Question: I am receiving a null pointer exception that I would like some assistance in understanding why. I am creating a custom pull-down drawer. I have a view, that appears over my Activity on button press (for now, until I implement the fling). This is how I am setting up my PopupWindow
'''
popupMessage = new PopupWindow(view, LayoutParams.MATCH_PARENT,
LayoutParams.WRAP_CONTENT, true);
popupMessage.setContentView(view);
// Clear the default translucent background
popupMessage.setBackgroundDrawable(null);
if(userType != null){
if (userType.contentEquals("kid")) {
popupMessage.setFocusable(false);
} else {
popupMessage.setFocusable(true);
}
}
popupMessage.setOutsideTouchable(true);
popupMessage.setBackgroundDrawable(new ColorDrawable(android.graphics.Color.TRANSPARENT));
popupMessage.setAnimationStyle(R.style.PopupAnimation);
popupMessage.update();
// Icon is an imageVIew ** This is where the null pointer occurs **
popupMessage.showAsDropDown(icon, 0, -(35+8));
'''
Why would this cause a null pointer exception? I have also tried
'''
popupMessage.showAtLocation(icon, Gravity.TOP|Gravity.LEFT, 0, 0);
'''
Here are my logs

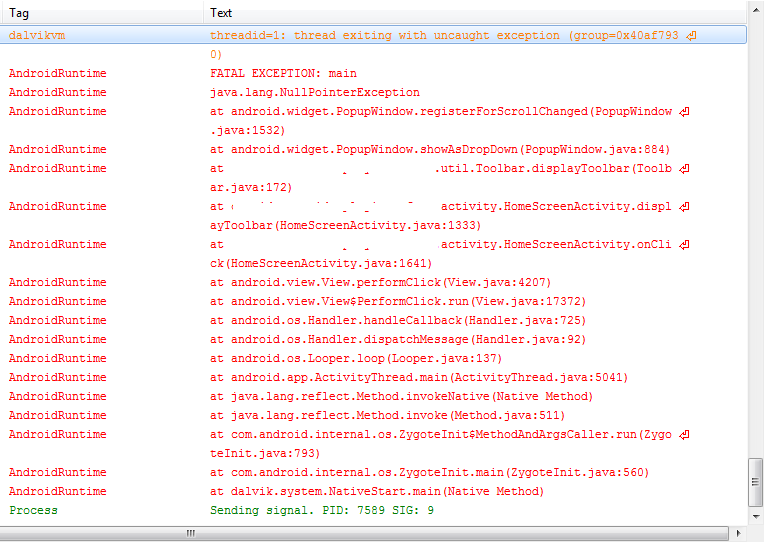
Answer: popupMessage is obviously not null since you are able to do methods on the instance before the null pointer. Thus my guess is that icon is null, please confirm if this is the case.
'''
popupMessage.setOutsideTouchable(true);
popupMessage.setBackgroundDrawable(new ColorDrawable(android.graphics.Color.TRANSPARENT));
popupMessage.setAnimationStyle(R.style.PopupAnimation);
popupMessage.update();
// Icon is an imageVIew ** This is where the null pointer occurs **
popupMessage.showAsDropDown(icon, 0, -(35+8));
'''